Question: I am using core plot to display a line graph in my iphone app but I want to allow user interaction in this graph. By user interaction I mean when a user touches a spot on the graph it should display the corresponding x and y values. This is similar to the what I am looking for -

Can some one please link me to some tutorial on how to do this or show some code on how to do it.
Thanks
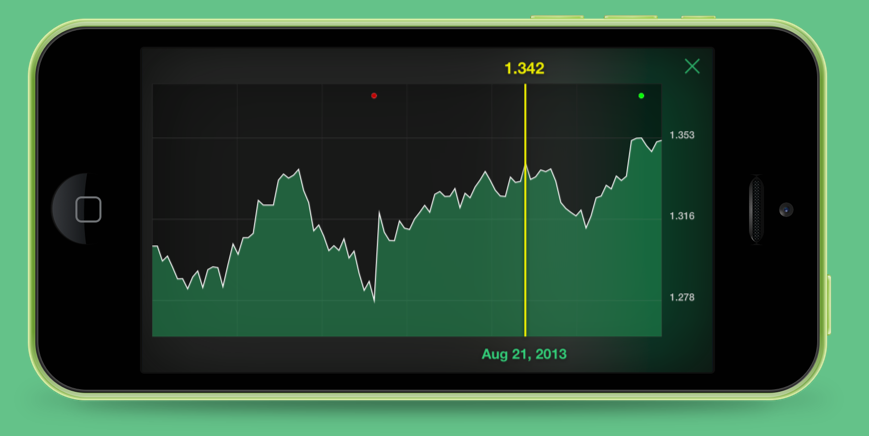
Answer: You can use a second scatter plot and an annotation to display the selection line and label. The "Selection Demo" in the Mac version of the example app shows one way to do this. The demo limits the selection to data points on the plot. If you want to respond to touches anywhere in the plot area, implement the '-plotSpace:shouldHandlePointingDeviceXXXXEvent:atPoint:' plot space delegate methods to control the selection line. Use the plot space to convert the given point to your data coordinates.